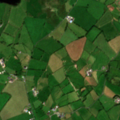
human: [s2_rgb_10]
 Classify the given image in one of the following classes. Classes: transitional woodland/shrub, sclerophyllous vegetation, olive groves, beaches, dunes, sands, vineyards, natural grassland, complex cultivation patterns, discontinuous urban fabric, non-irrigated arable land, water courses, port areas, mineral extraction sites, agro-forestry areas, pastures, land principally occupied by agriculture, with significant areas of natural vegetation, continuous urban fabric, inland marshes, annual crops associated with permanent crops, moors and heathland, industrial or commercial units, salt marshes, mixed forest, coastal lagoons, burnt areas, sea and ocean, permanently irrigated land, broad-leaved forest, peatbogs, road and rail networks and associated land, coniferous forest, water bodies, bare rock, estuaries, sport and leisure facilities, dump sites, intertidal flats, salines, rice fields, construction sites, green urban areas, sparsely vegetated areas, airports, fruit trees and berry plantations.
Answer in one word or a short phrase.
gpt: pastures, land principally occupied by agriculture, with significant areas of natural vegetation